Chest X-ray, AP view. Patient: 56 years old, sex F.
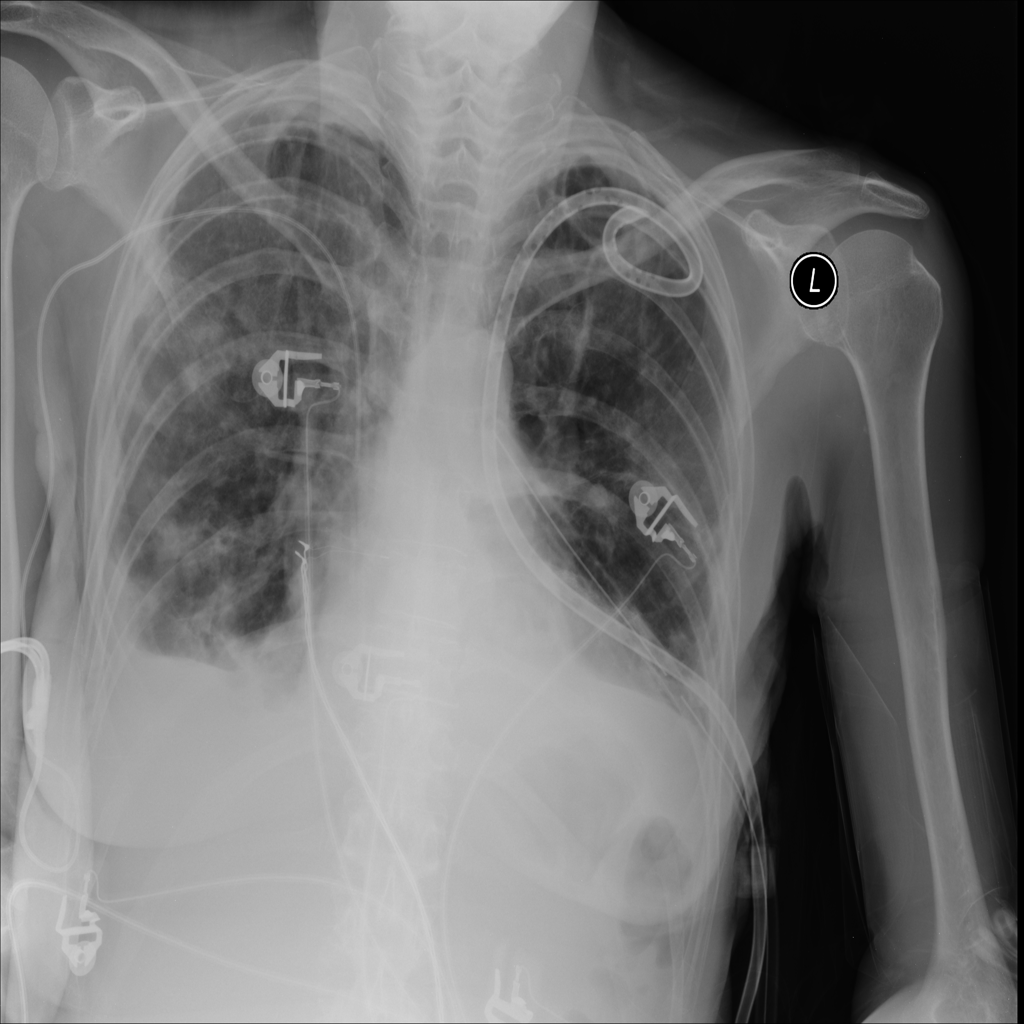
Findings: Atelectasis, Consolidation